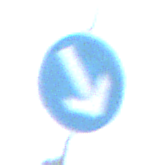
Verkehrszeichen: VorgeschriebeneVorbeifahrtRechts
Umgebung: Outdoor, Suburban
Tageszeit: Midday
Wetter: Overcast
Licht: Natural
Jahreszeit: NotSpecified
Kontrast: LowContrast